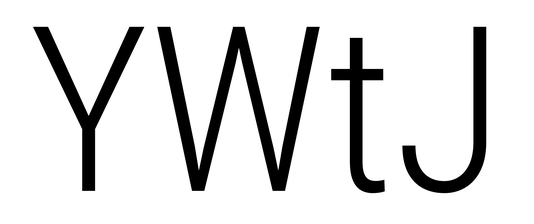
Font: Roboto_Condensed_Light